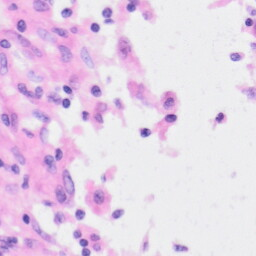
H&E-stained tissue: Kidney